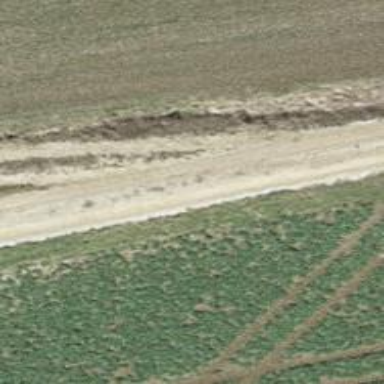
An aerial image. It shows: Gravel track with grade 2 tracktype.